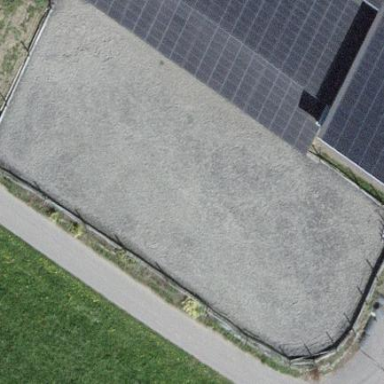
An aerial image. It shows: Equestrian pitch for leisure land sports.